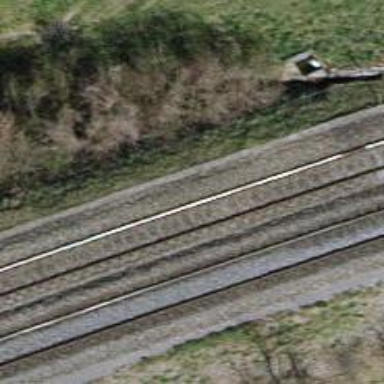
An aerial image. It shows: Railway track with contact lines for electrification.